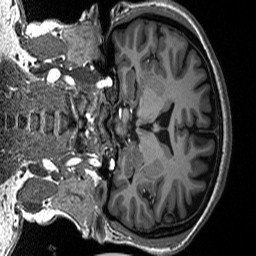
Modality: T1w
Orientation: coronal
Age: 34
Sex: female
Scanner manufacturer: siemens
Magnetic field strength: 3 T
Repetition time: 2.53 s
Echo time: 0.00219 s